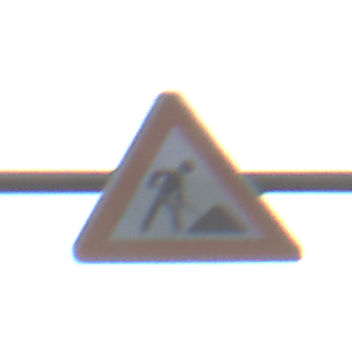
Verkehrszeichen: Arbeitsstelle
Umgebung: Outdoor, Urban
Tageszeit: SunriseSunset
Wetter: PartlyCloudy
Licht: Natural
Jahreszeit: NotSpecified
Kontrast: LowContrast